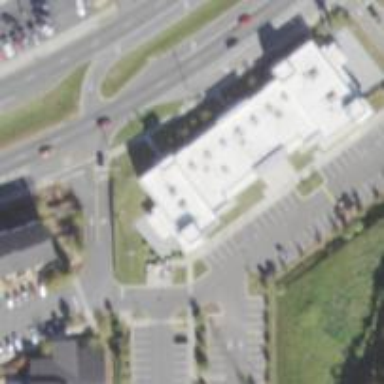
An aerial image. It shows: Retail building.